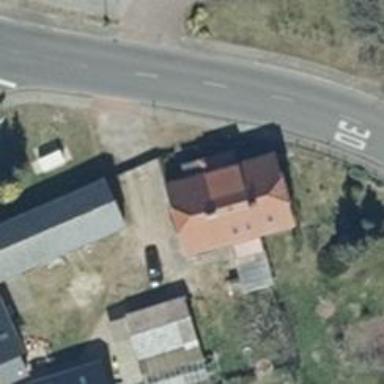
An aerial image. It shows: White building with gabled roof oriented along its length.